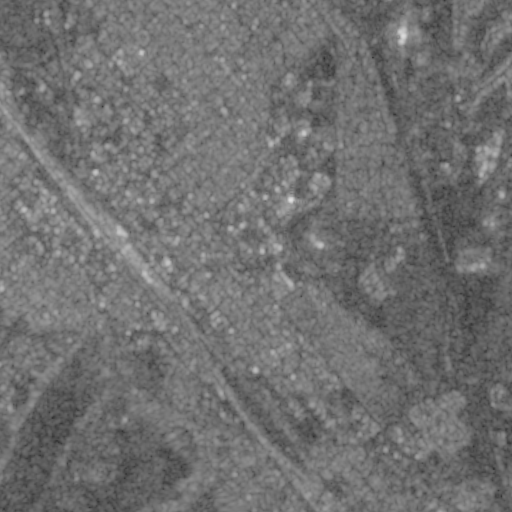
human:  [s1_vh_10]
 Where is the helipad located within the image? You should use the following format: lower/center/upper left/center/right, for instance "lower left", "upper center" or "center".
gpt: The helipad is located in the upper right of the image.
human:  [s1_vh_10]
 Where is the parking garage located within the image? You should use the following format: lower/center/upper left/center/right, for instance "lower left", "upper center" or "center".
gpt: The parking garage is located in the upper right of the image.
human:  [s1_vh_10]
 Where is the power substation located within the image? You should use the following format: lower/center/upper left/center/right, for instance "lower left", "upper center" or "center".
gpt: The power substation is located in the upper right of the image.
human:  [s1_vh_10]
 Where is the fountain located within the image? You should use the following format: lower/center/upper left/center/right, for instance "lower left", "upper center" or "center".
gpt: The fountain is located in the upper left of the image.
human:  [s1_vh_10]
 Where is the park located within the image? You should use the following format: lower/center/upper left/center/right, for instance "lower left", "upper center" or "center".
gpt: There is no park in the image.

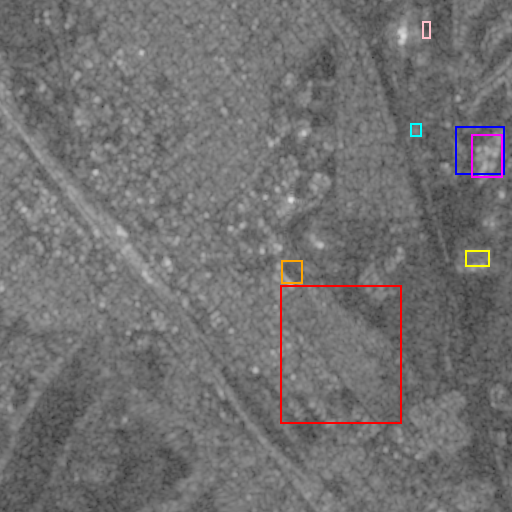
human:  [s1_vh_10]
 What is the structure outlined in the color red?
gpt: The structure outlined in red is a park.
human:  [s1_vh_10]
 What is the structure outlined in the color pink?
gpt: The structure outlined in pink is a parking garage.
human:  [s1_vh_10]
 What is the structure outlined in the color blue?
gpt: The structure outlined in blue is a parking lot.
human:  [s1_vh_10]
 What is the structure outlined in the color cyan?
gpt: The structure outlined in cyan is a power substation.
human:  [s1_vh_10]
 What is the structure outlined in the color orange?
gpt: The structure outlined in orange is a track.
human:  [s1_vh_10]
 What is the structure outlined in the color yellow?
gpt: The structure outlined in yellow is a building.
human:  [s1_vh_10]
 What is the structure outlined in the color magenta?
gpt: The structure outlined in magenta is a building.
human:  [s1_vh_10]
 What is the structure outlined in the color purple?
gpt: There is no purple outline.